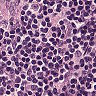
Metastatic tissue present: no